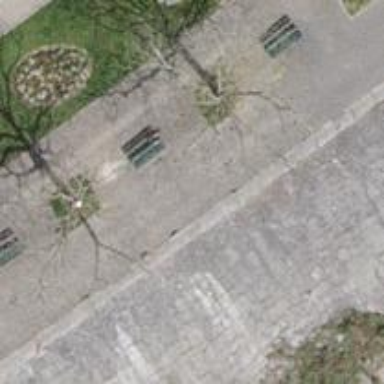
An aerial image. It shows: Bench for seating.